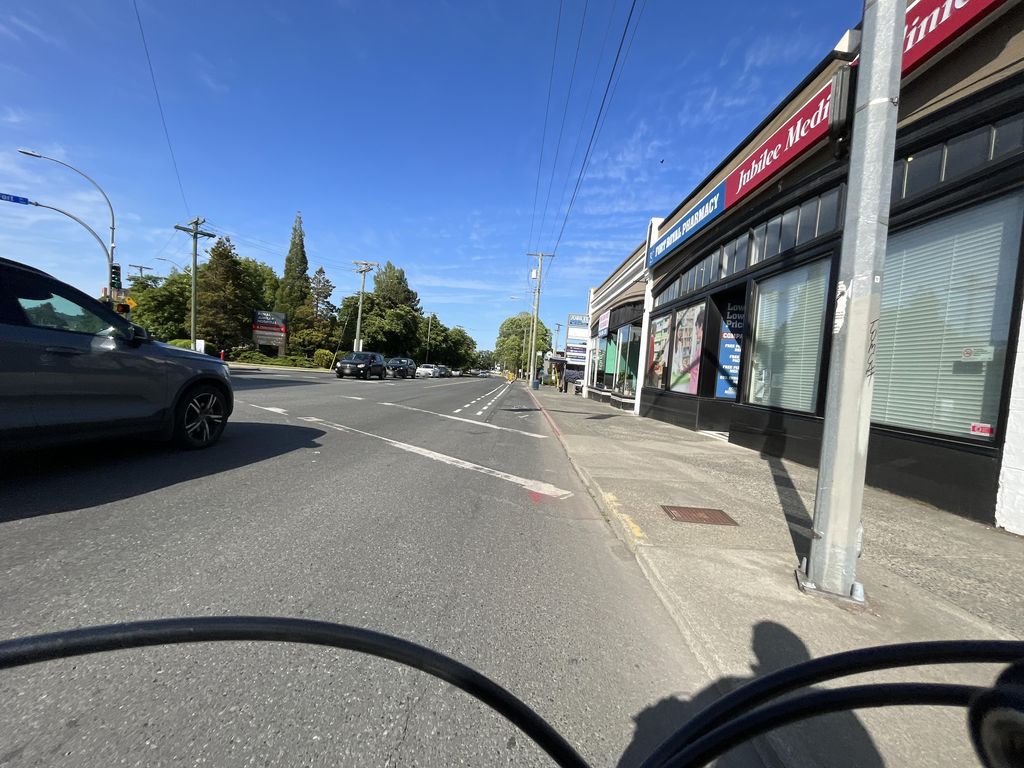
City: victoria